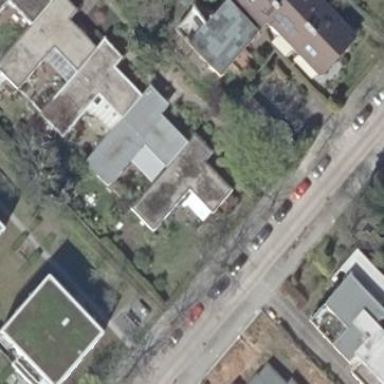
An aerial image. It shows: Terrace building.